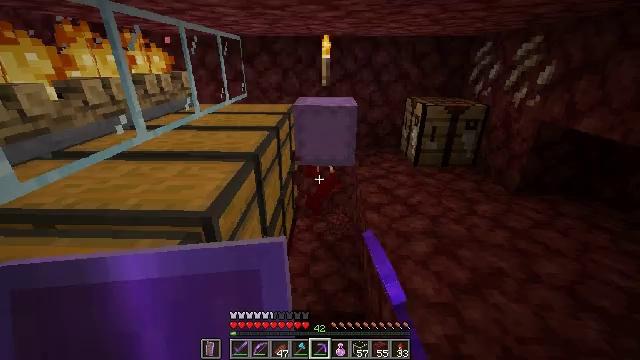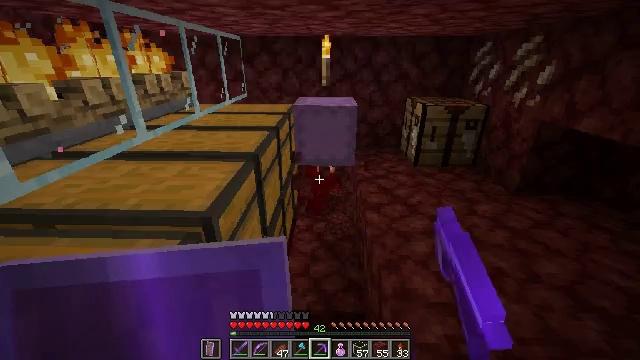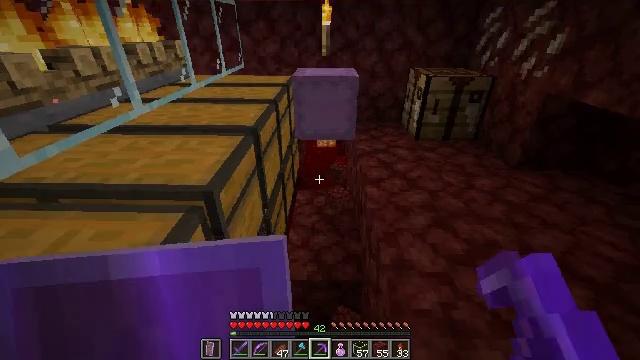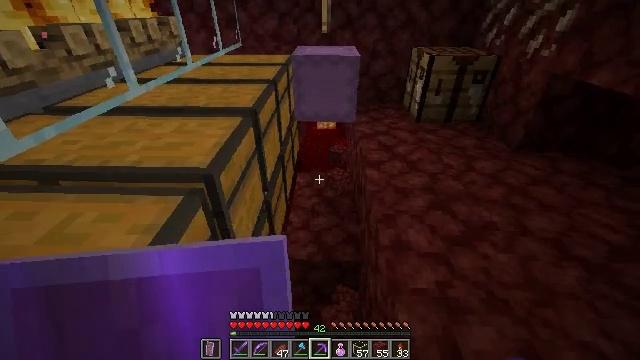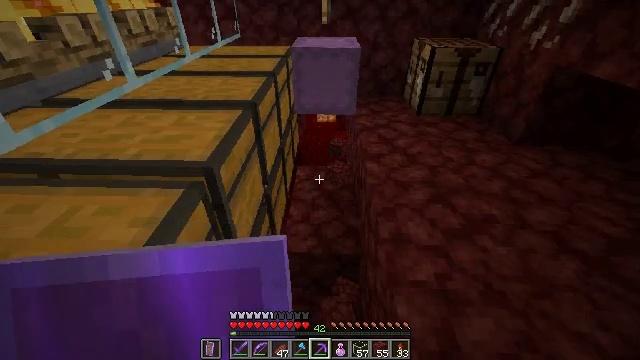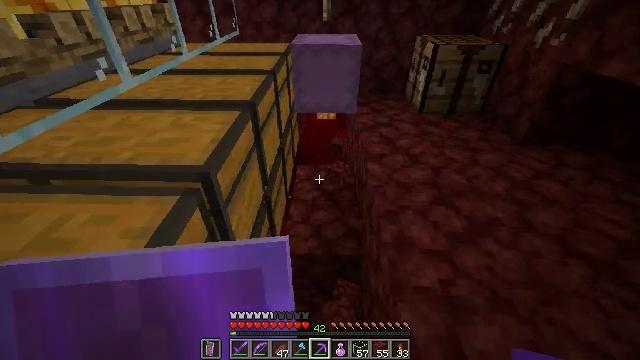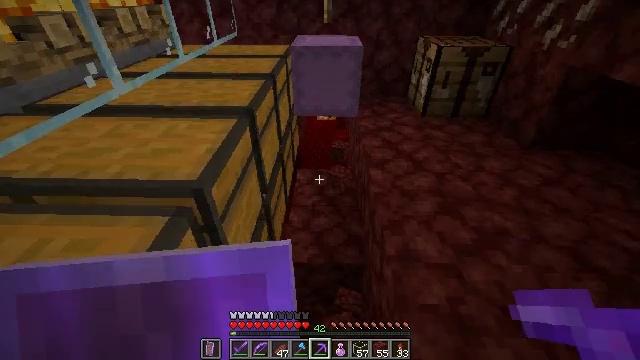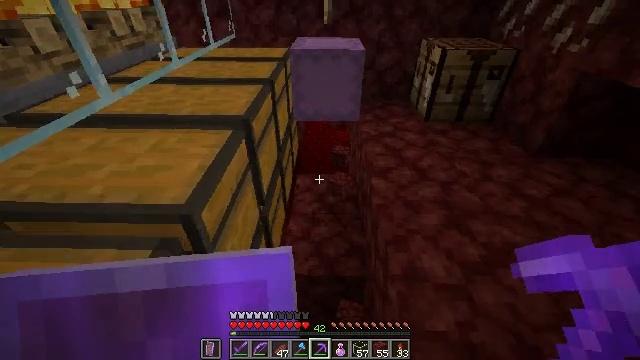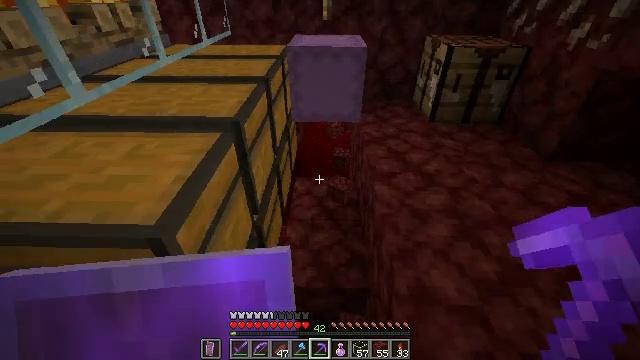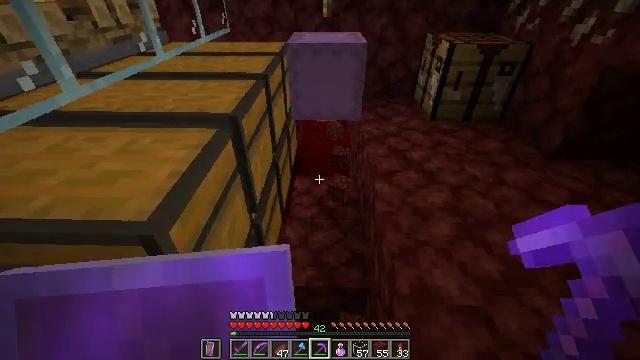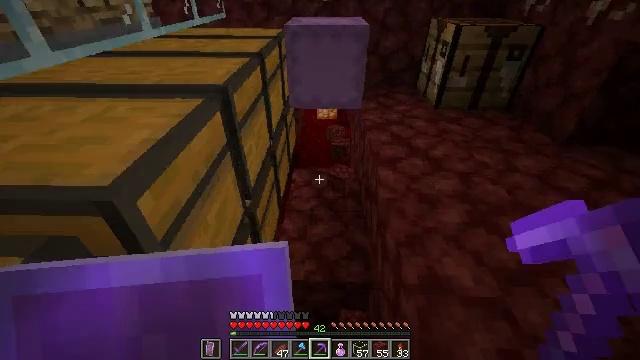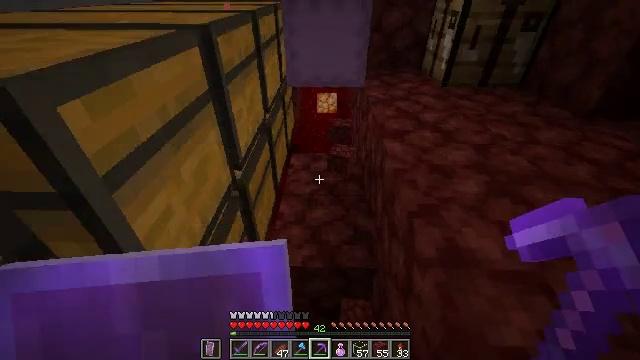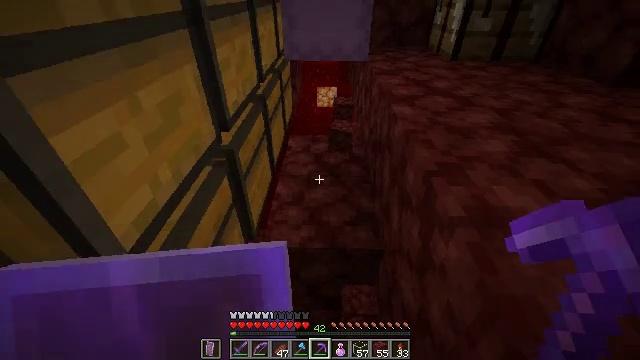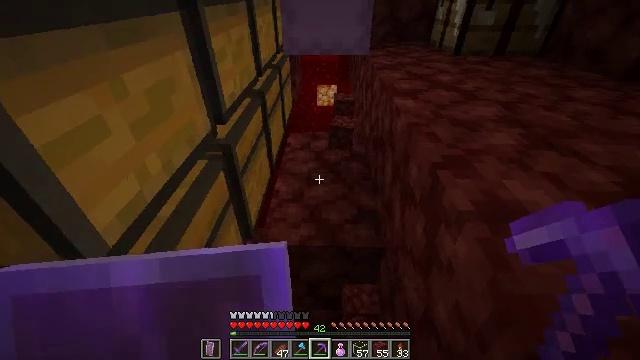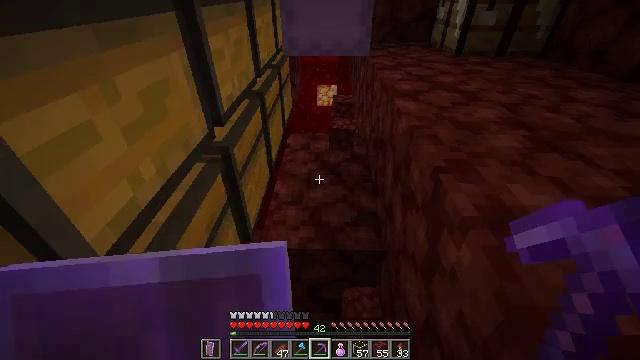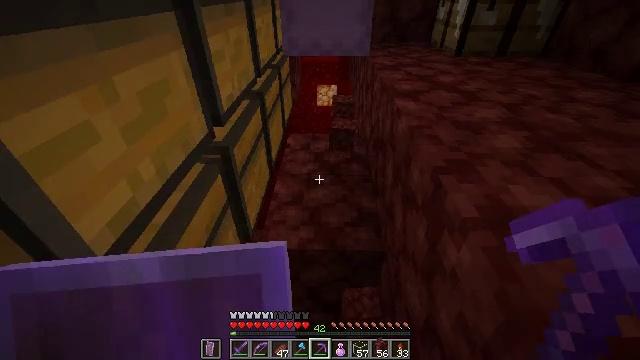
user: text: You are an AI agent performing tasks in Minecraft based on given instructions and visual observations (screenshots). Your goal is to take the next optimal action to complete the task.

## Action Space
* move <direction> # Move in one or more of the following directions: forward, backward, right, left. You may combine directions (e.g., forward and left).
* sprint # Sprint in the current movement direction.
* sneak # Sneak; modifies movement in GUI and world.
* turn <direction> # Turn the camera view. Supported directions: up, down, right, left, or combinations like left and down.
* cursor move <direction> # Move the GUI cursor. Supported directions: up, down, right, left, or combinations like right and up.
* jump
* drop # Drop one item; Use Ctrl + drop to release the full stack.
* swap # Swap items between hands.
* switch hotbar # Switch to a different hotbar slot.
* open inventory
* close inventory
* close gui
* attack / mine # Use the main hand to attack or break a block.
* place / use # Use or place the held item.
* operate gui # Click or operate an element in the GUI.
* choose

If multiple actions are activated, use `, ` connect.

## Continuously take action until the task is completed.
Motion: motion action
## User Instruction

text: Break the shulker box to collect it.
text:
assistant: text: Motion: no_op
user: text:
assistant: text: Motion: turn down
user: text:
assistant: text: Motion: turn down
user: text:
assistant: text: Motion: turn down
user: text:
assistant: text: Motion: move forward
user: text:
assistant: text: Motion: move forward
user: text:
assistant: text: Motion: move forward
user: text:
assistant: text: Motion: no_op
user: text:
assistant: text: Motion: no_op
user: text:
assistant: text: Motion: no_op
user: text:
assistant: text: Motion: no_op
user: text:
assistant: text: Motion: no_op
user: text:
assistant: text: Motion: no_op
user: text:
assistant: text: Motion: no_op
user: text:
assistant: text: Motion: no_op
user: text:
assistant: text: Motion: no_op
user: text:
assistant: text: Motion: no_op
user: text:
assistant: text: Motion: no_op
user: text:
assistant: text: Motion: no_op
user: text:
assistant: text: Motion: no_op
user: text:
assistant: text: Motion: no_op
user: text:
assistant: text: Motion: move forward
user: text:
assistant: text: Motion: move forward
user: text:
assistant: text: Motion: move forward, jump
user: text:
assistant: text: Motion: move forward, jump
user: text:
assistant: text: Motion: move forward, jump
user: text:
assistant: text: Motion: move forward
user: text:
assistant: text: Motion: move forward
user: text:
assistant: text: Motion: move forward
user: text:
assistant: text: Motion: move forward